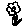
Label: flower